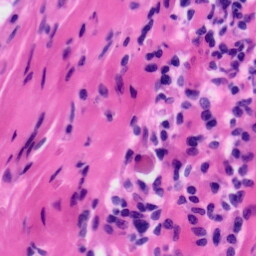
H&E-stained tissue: Tonsil